Aerial crown-view tile of a tropical tree (Barro Colorado Island, Panama), acquired 20250616:
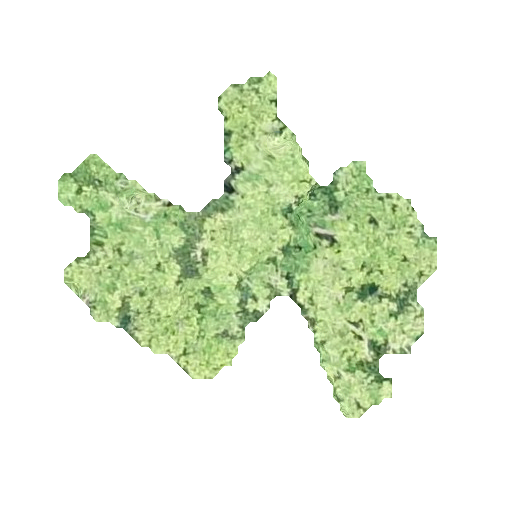
Species: Platypodium elegans
GBIF accepted scientific name: Platypodium elegans
Crown area: 93.081 m²